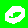
Digit: 0